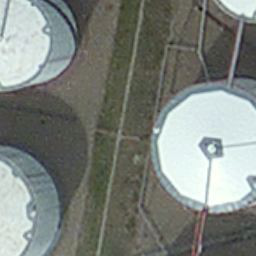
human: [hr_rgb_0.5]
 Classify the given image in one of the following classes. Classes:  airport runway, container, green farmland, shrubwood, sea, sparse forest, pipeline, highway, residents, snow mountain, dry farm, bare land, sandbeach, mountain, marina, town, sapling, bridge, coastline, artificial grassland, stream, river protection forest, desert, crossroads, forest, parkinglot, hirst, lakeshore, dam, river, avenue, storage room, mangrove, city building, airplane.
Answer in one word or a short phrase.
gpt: storage room